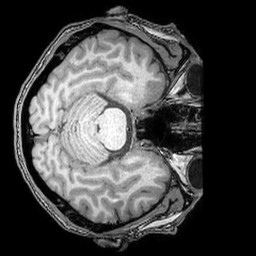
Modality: T1w
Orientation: axial
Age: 47
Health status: ill
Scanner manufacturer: philips
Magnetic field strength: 3 T
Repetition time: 0.007 s
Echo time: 0.003501 s